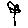
Label: flower